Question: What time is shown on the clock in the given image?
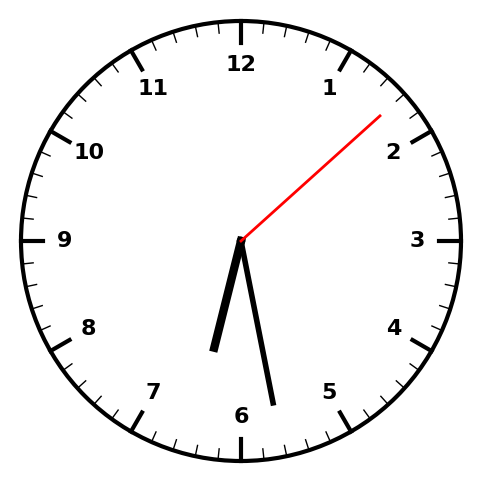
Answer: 06:28:08